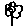
Label: flower